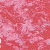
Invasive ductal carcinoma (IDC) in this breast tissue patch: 0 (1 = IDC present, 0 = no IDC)